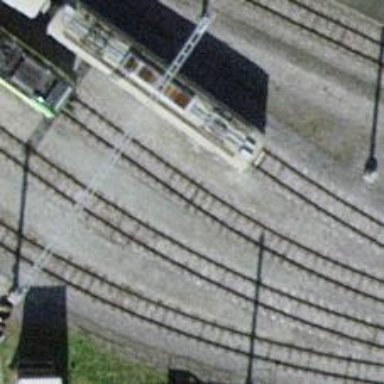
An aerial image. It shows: Narrow-gauge railway yard with electrified tracks featuring contact line.